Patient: sex F, age 22
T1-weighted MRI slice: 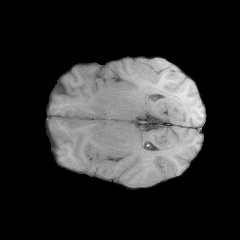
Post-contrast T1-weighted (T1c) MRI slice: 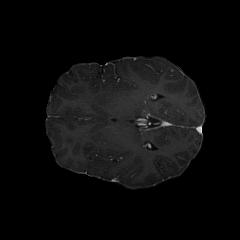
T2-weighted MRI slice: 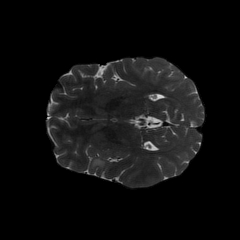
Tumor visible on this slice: yes
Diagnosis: Astrocytoma, IDH-mutant
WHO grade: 2